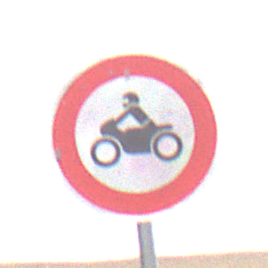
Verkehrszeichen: VerbotKraftraeder
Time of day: MorningAfternoon
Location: Outdoor (Nature)
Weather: Overcast
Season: NotSpecified
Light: Natural